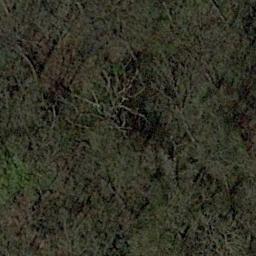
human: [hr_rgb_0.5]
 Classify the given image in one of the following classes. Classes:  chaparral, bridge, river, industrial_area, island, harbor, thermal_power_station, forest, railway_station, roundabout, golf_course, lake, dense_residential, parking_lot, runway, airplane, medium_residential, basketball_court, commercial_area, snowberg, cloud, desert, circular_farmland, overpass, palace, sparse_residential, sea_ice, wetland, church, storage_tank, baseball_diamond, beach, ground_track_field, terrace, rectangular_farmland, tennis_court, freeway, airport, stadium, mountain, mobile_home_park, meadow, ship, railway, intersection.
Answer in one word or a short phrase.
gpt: forest